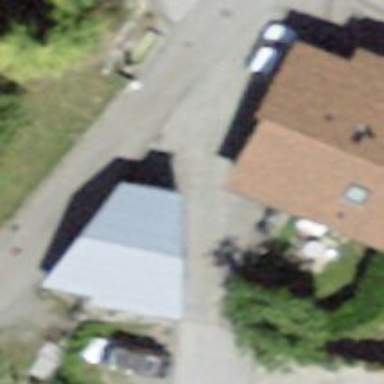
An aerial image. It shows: Alley classified as service road.